Field crop: tomato
Growth stage: 1
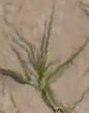
Species: cyperus